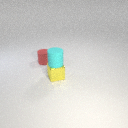
small red rubber cylinder to the left of small yellow metal cube